Current action and preconditions to check: trajectory_clear

Your task: For each precondition in the list above, predict whether it will hold at this action.

Consider the current scene as observed from the mobile robot's camera, and analyze the predicted future states of all dynamic agents (e.g., people, animals, vehicles, or any moving entities) within the NEXT SECOND.

IMPORTANT: Only answer "very likely" if you are absolutely certain—based on strong, clear evidence—that a dynamic agent will violate the precondition in the predicted future state. Do NOT answer "very likely" for unlikely, ambiguous, or low-probability risks.

Ask yourself for each precondition: Is there a high probability, with clear and convincing evidence, that the predicted future states of any dynamic agent will interfere with the predicted future state of the currently executing action within the NEXT SECOND, causing that precondition to fail?

Assess the risk level based on these predictions. Use "likely" or "very likely" if motions create a clear risk of interference.

Use "neutral" or "improbable" if agents are nearby but their predicted paths are clearly diverging or non-conflicting.

Failure Risk Categories: "very improbable", "improbable", "neutral", "likely", "very likely"

Answer Format: Output ONLY the probability_of_failure value from these categories: "very improbable", "improbable", "neutral", "likely", "very likely"

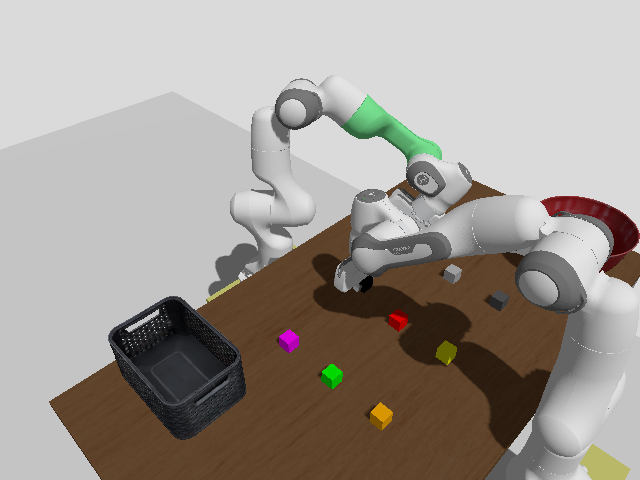

Answer: very improbable